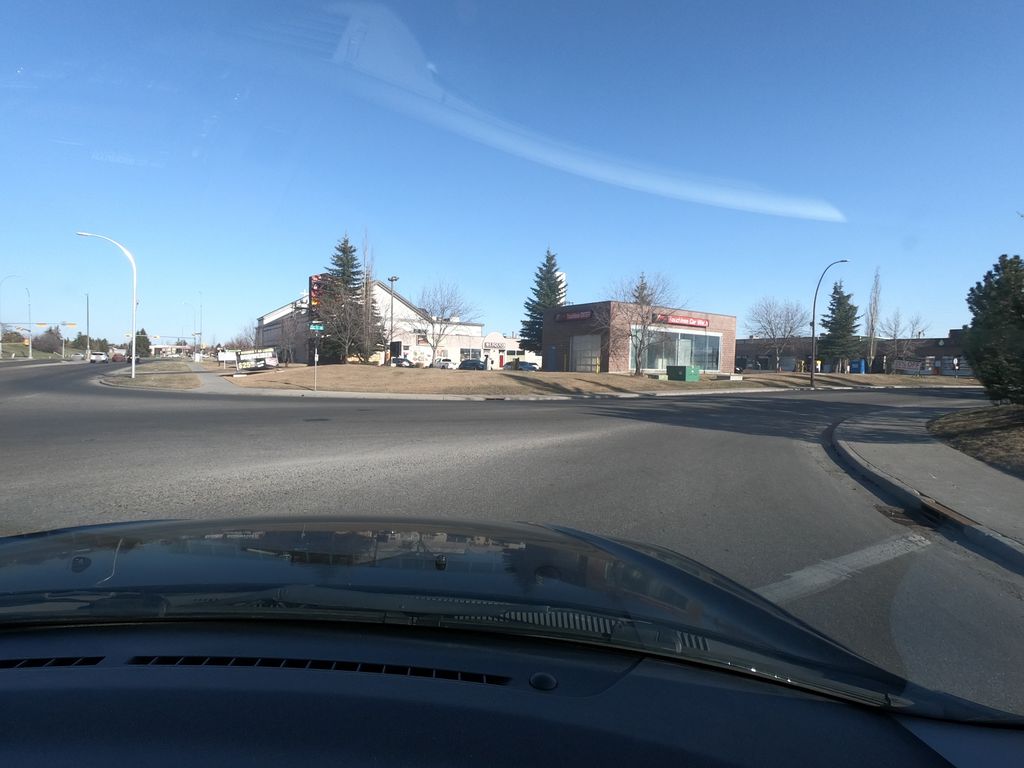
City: calgary